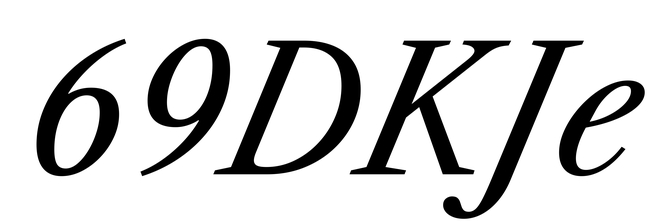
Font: LibreCaslonText-Italic_Italic